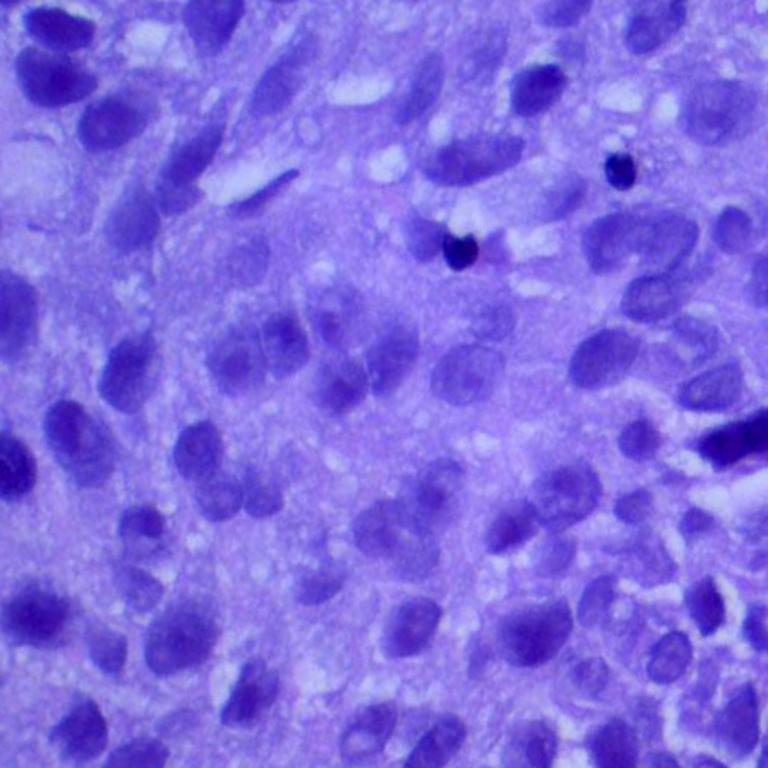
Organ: lung
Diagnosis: squamous carcinomas